Aerial crown-view tile of a tropical tree (Barro Colorado Island, Panama), acquired 20241112:
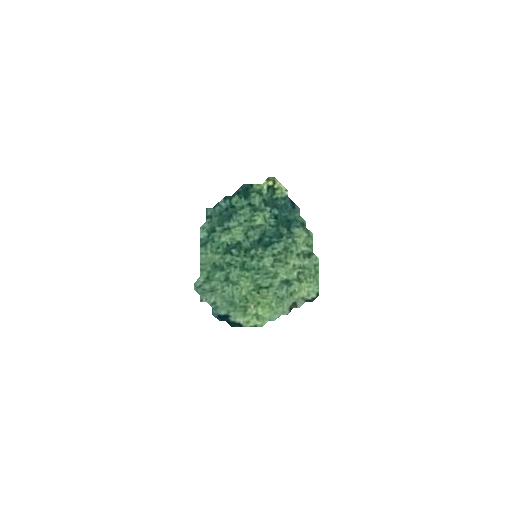
Species: Alseis blackiana
GBIF accepted scientific name: Alseis blackiana
Crown area: 21.042 m²